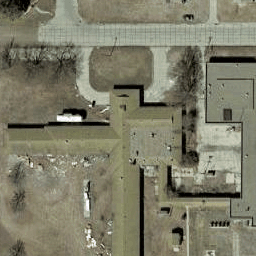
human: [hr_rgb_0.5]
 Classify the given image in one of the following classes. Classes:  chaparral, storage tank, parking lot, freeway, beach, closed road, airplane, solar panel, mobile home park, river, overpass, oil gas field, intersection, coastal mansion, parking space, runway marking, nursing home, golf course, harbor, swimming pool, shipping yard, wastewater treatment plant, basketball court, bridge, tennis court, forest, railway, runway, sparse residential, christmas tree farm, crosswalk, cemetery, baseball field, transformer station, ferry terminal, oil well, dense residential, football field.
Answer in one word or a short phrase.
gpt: nursing home